【题型】解答题　【知识点】平面几何　【难度】easy
在 $\triangle ABC$ 中，$\angle ABC = 90^\circ$，且 $AB = 2\sqrt{3}$，$BC = 2$，$P$ 为 $\triangle ABC$ 内一点，$\angle BPC = 90^\circ$。

\vspace{0.5em}
\noindent (1) 若 $BP = \sqrt{3}$，求 $AP$ 的长；

\noindent (2) 若 $\angle BPA = 120^\circ$，求 $\tan \angle ABP$。
【解答】
% 答案部分
\noindent \textbf{【答案】} (1) $3$； (2) $\frac{\sqrt{3}}{2}$

\vspace{1em}
% 分析部分
\noindent \textbf{【分析】} （1）根据勾股定理，可先确定点 $P$ 的位置，再求 $AP$ 的长。

\noindent （2）在 $\triangle BPA$ 中，利用正弦定理列式求值。

\vspace{1em}
% 详解部分
\noindent \textbf{【详解】} （1）如图：

\noindent 因为在 $\triangle ABC$ 中，$\angle ABC = 90^\circ$，$AB = 2\sqrt{3}$，$BC = 2$，所以 $AC = 4$，$\angle ACB = 60^\circ$。

\noindent 在 $\triangle BPC$ 中，$\angle BPC = 90^\circ$，$BC = 2$，$BP = \sqrt{3}$，所以 $CP = 1$，$\angle PCB = 60^\circ$。

\noindent 所以点 $P$ 在线段 $AC$ 上，所以 $AP = AC - CP = 4 - 1 = 3$。

\vspace{1em}
\noindent （2）如图：

\noindent 设 $\angle ABP = \alpha$，

\noindent 在直角 $\triangle BPC$ 中，$BP = BC \cos(90^\circ - \alpha) = 2 \sin \alpha$。

\noindent 在 $\triangle BPA$ 中，由正弦定理可得：
$$
\frac{AB}{\sin 120^\circ} = \frac{BP}{\sin \angle PAB} \implies \frac{2\sqrt{3}}{\frac{\sqrt{3}}{2}} = \frac{2 \sin \alpha}{\sin(60^\circ - \alpha)} \implies \sin \alpha = 2 \sin(60^\circ - \alpha) \implies 2 \tan \alpha = \sqrt{3} \cos \alpha
$$

\noindent 所以：$\tan \alpha = \frac{\sqrt{3}}{2}$。

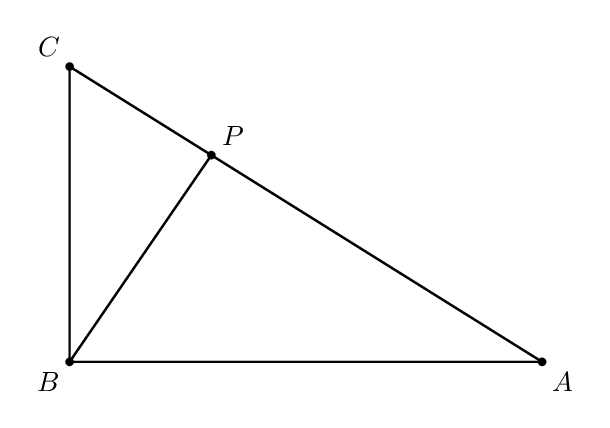
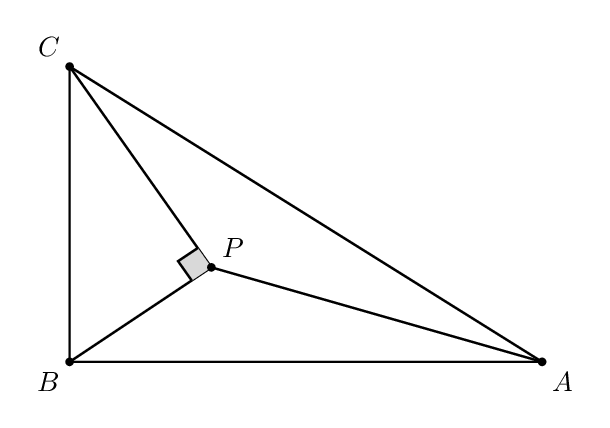